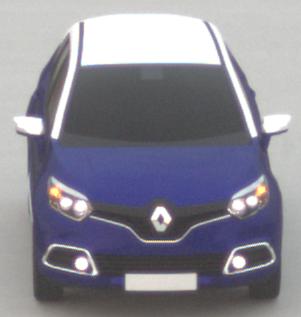
Make: Renault
Model: Captur ENERGY TCe 90
Detailed model: Captur (I)
Model produced from: 2013/06
Model produced until: 2015/05
Doors: 5
Color: blue
Road condition: dry road
Daytime: sunrise or sunset
Contrast: low contrast